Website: apple
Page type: payment
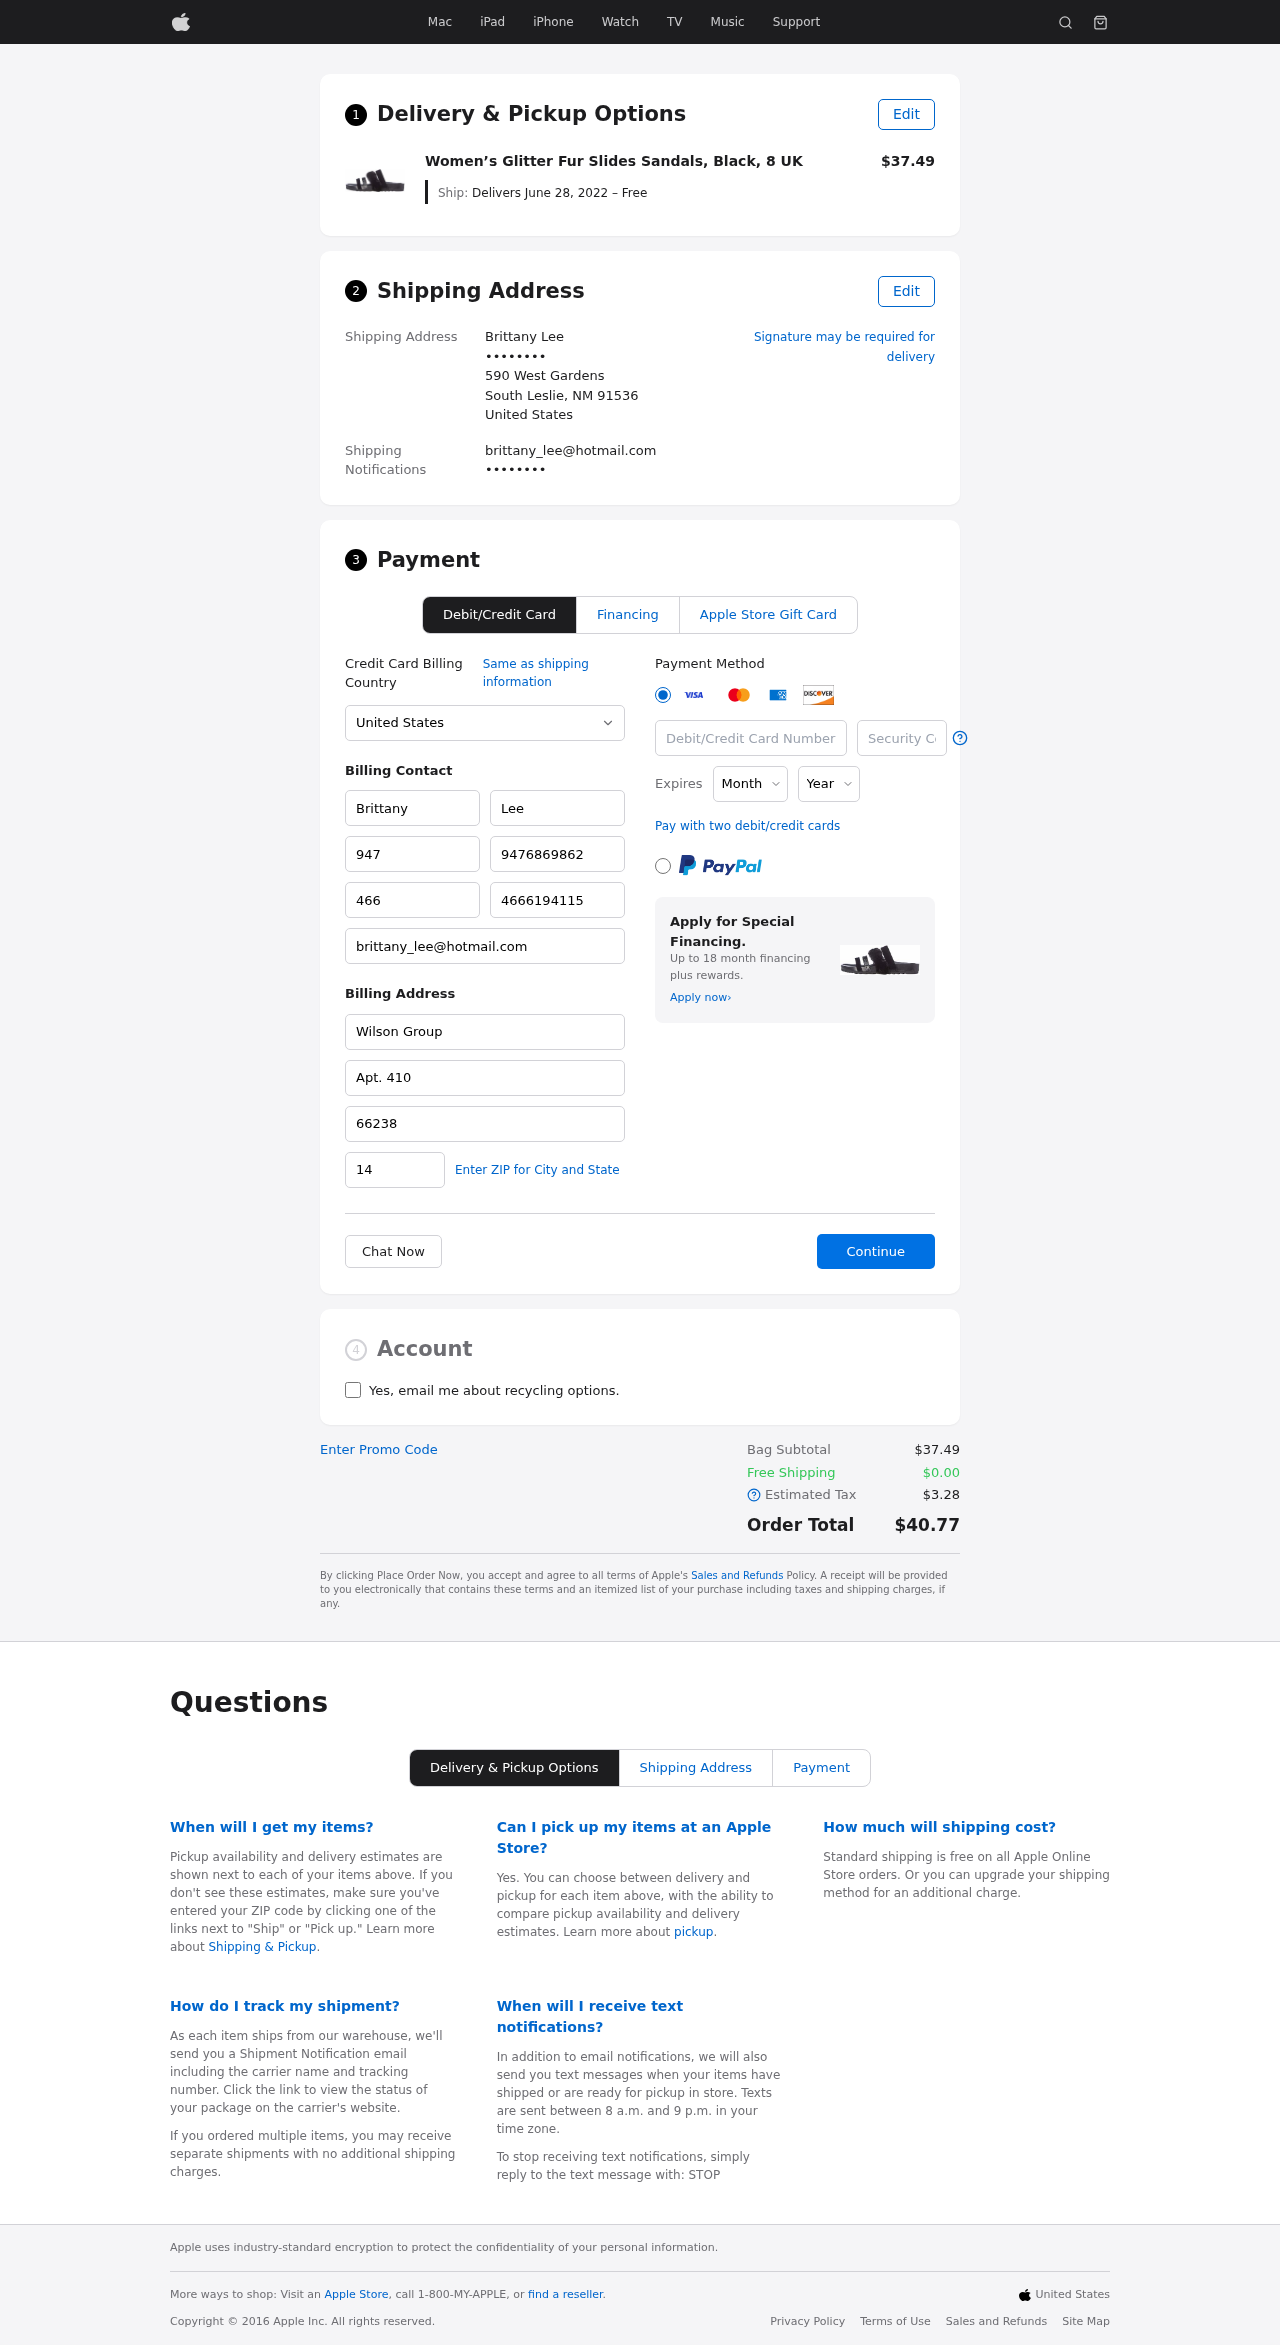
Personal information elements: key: PII_CARD_CVV
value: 760
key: PII_CARD_EXPIRY_MONTH
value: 02
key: PII_CARD_EXPIRY_YEAR
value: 26
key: PII_CARD_NUMBER
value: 2720 2075 2362 3680
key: PII_CITY_STATE_ZIP
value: South Leslie, NM 91536
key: PII_COMPANY
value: Wilson Group
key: PII_COUNTRY
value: United States
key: PII_EMAIL
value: brittany_lee@hotmail.com
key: PII_EMAIL2
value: brittany_lee@hotmail.com
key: PII_FIRSTNAME
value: Brittany
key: PII_FULLNAME
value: Brittany Lee
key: PII_LASTNAME
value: Lee
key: PII_PHONE3
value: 9476869862
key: PII_PHONE_ALT
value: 4666194115
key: PII_PHONE_ALT_AREA
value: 466
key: PII_PHONE_AREA
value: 947
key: PII_POSTCODE2
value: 14390
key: PII_SECURITY_CODE
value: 66238
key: PII_STREET
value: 590 West Gardens
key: PII_STREET2
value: Apt. 410
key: PII_PHONE
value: ••••••••
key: PII_PHONE2
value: ••••••••
Product elements: key: PRODUCT1_NAME
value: Women’s Glitter Fur Slides Sandals, Black, 8 UK
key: PRODUCT1_PRICE
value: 37.49
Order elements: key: ORDER_DELIVERY_DATE
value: Delivers June 28, 2022 – Free
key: ORDER_SUBTOTAL
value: $37.49
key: ORDER_SHIPPING_COST
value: $0.00
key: ORDER_TAX
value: $3.28
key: ORDER_TOTAL
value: $40.77